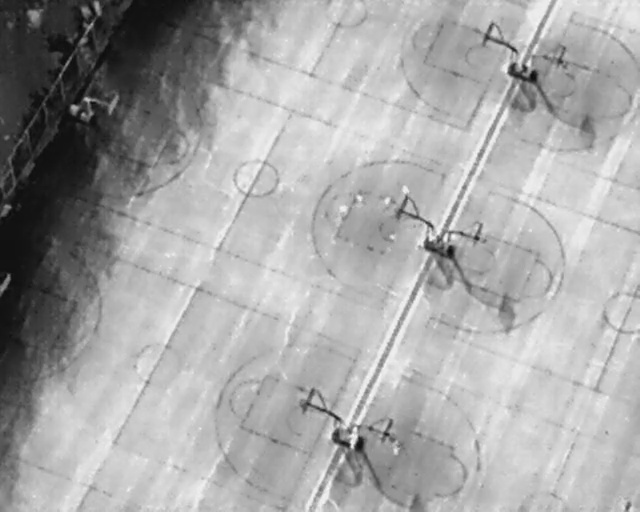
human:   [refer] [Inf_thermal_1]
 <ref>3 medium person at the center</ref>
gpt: <box>[[54, 37, 57, 39, 2], [52, 39, 55, 42, 2], [59, 38, 62, 40, 2]]</box>